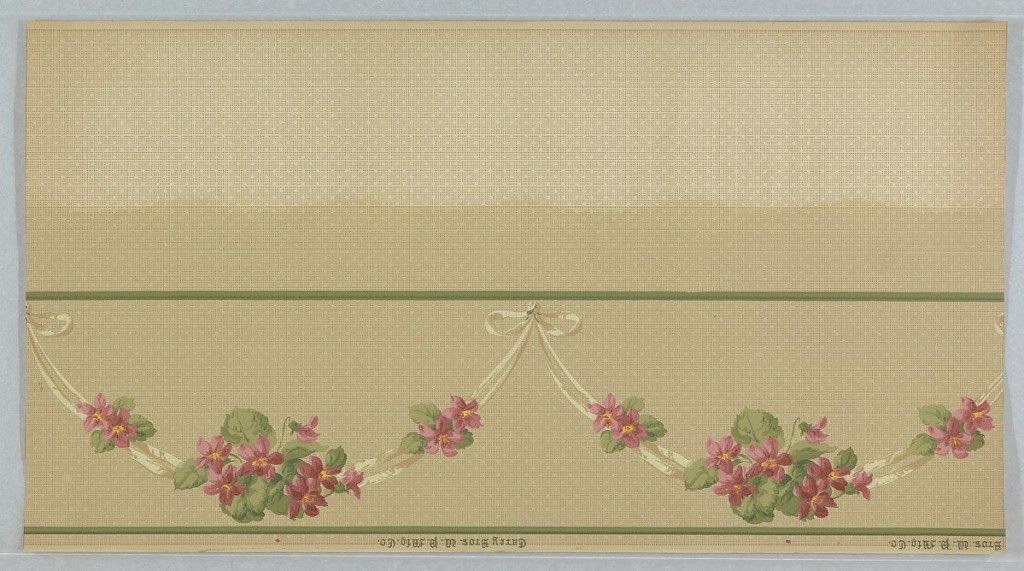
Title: Frieze
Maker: Carey Bros. W.P. Mfg. Co., Philadelphia, Pennsylvania, founded 1882
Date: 1905–1915
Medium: Machine-printed paper
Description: On a gray ground, with green bands containing two white ribbons in arc form bearing pink flowers and green leaves.